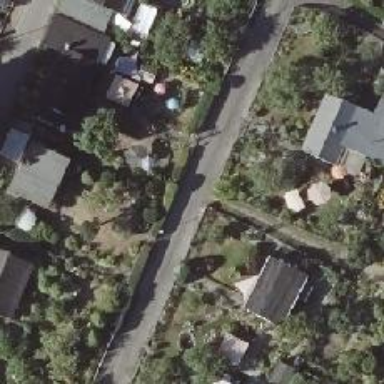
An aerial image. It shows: Alley classified as service road.